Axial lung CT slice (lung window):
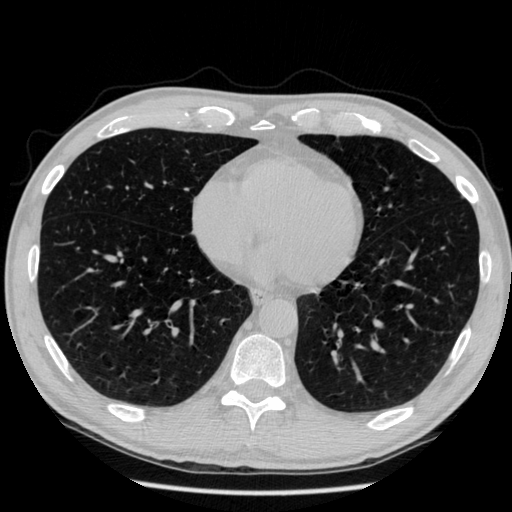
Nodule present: no